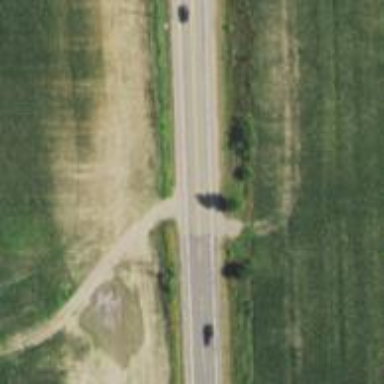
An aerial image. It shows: Secondary road with asphalt surface.